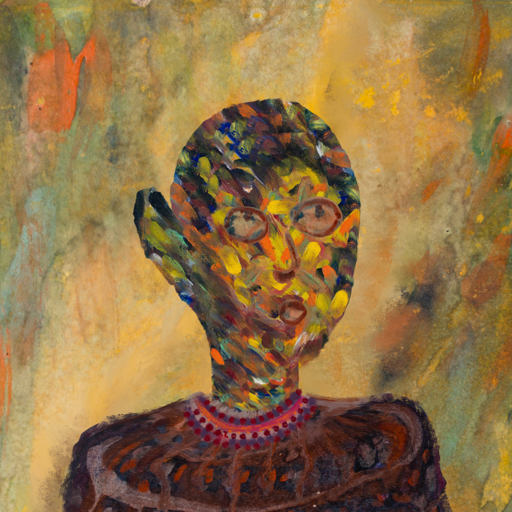
Background: Comrade, Head And Neck Side: An_Impression, Face Side: Orphan, Bust: Hypocrite, Hair Side: Blank, Head Accessory: Blank, Second Necklace: Blank, Necklace: Roy_Bahadur, Baby: Blank